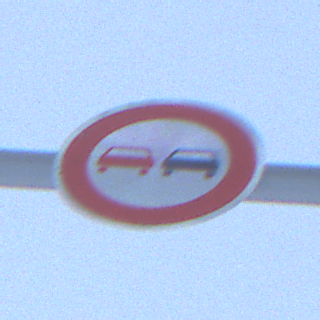
Verkehrszeichen: Ueberholverbot
Umgebung: Outdoor, Nature
Tageszeit: Midday
Wetter: Overcast
Licht: Natural
Jahreszeit: Winter
Kontrast: LowContrast